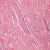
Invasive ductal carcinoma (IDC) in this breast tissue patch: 0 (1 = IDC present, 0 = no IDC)